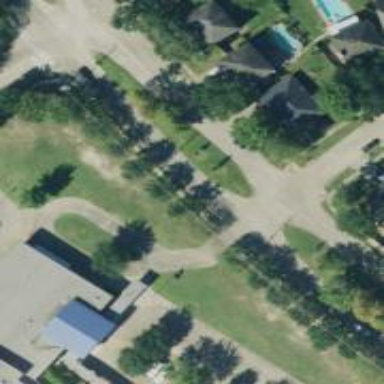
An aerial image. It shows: Driveway.